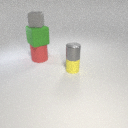
small gray metal cylinder above small yellow rubber cylinder